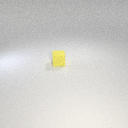
small yellow rubber cube